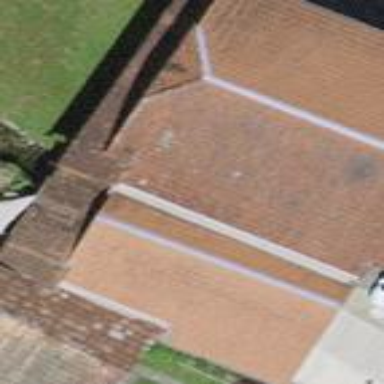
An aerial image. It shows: Barn.